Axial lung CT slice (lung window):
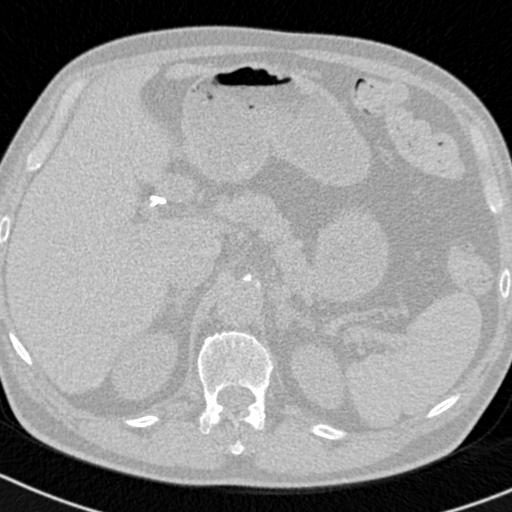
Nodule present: no